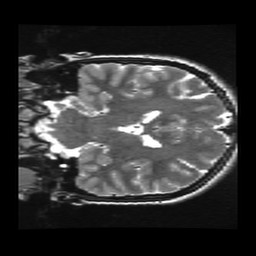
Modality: T2w
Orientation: coronal
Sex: female
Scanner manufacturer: ge
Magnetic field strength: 3 T
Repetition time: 5 s
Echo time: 0.1012 s